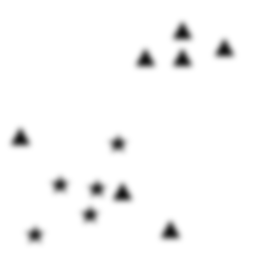
Squares: 0
Triangles: 7
Stars: 5
Total shapes: 12